Interaction volume radius: 5 \u00c5
Interaction volume height: 15 \u00c5
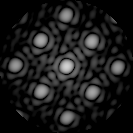
Disorder parameter: 0.04526